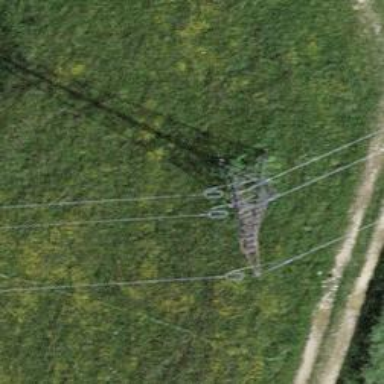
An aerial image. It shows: Power tower.